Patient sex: F
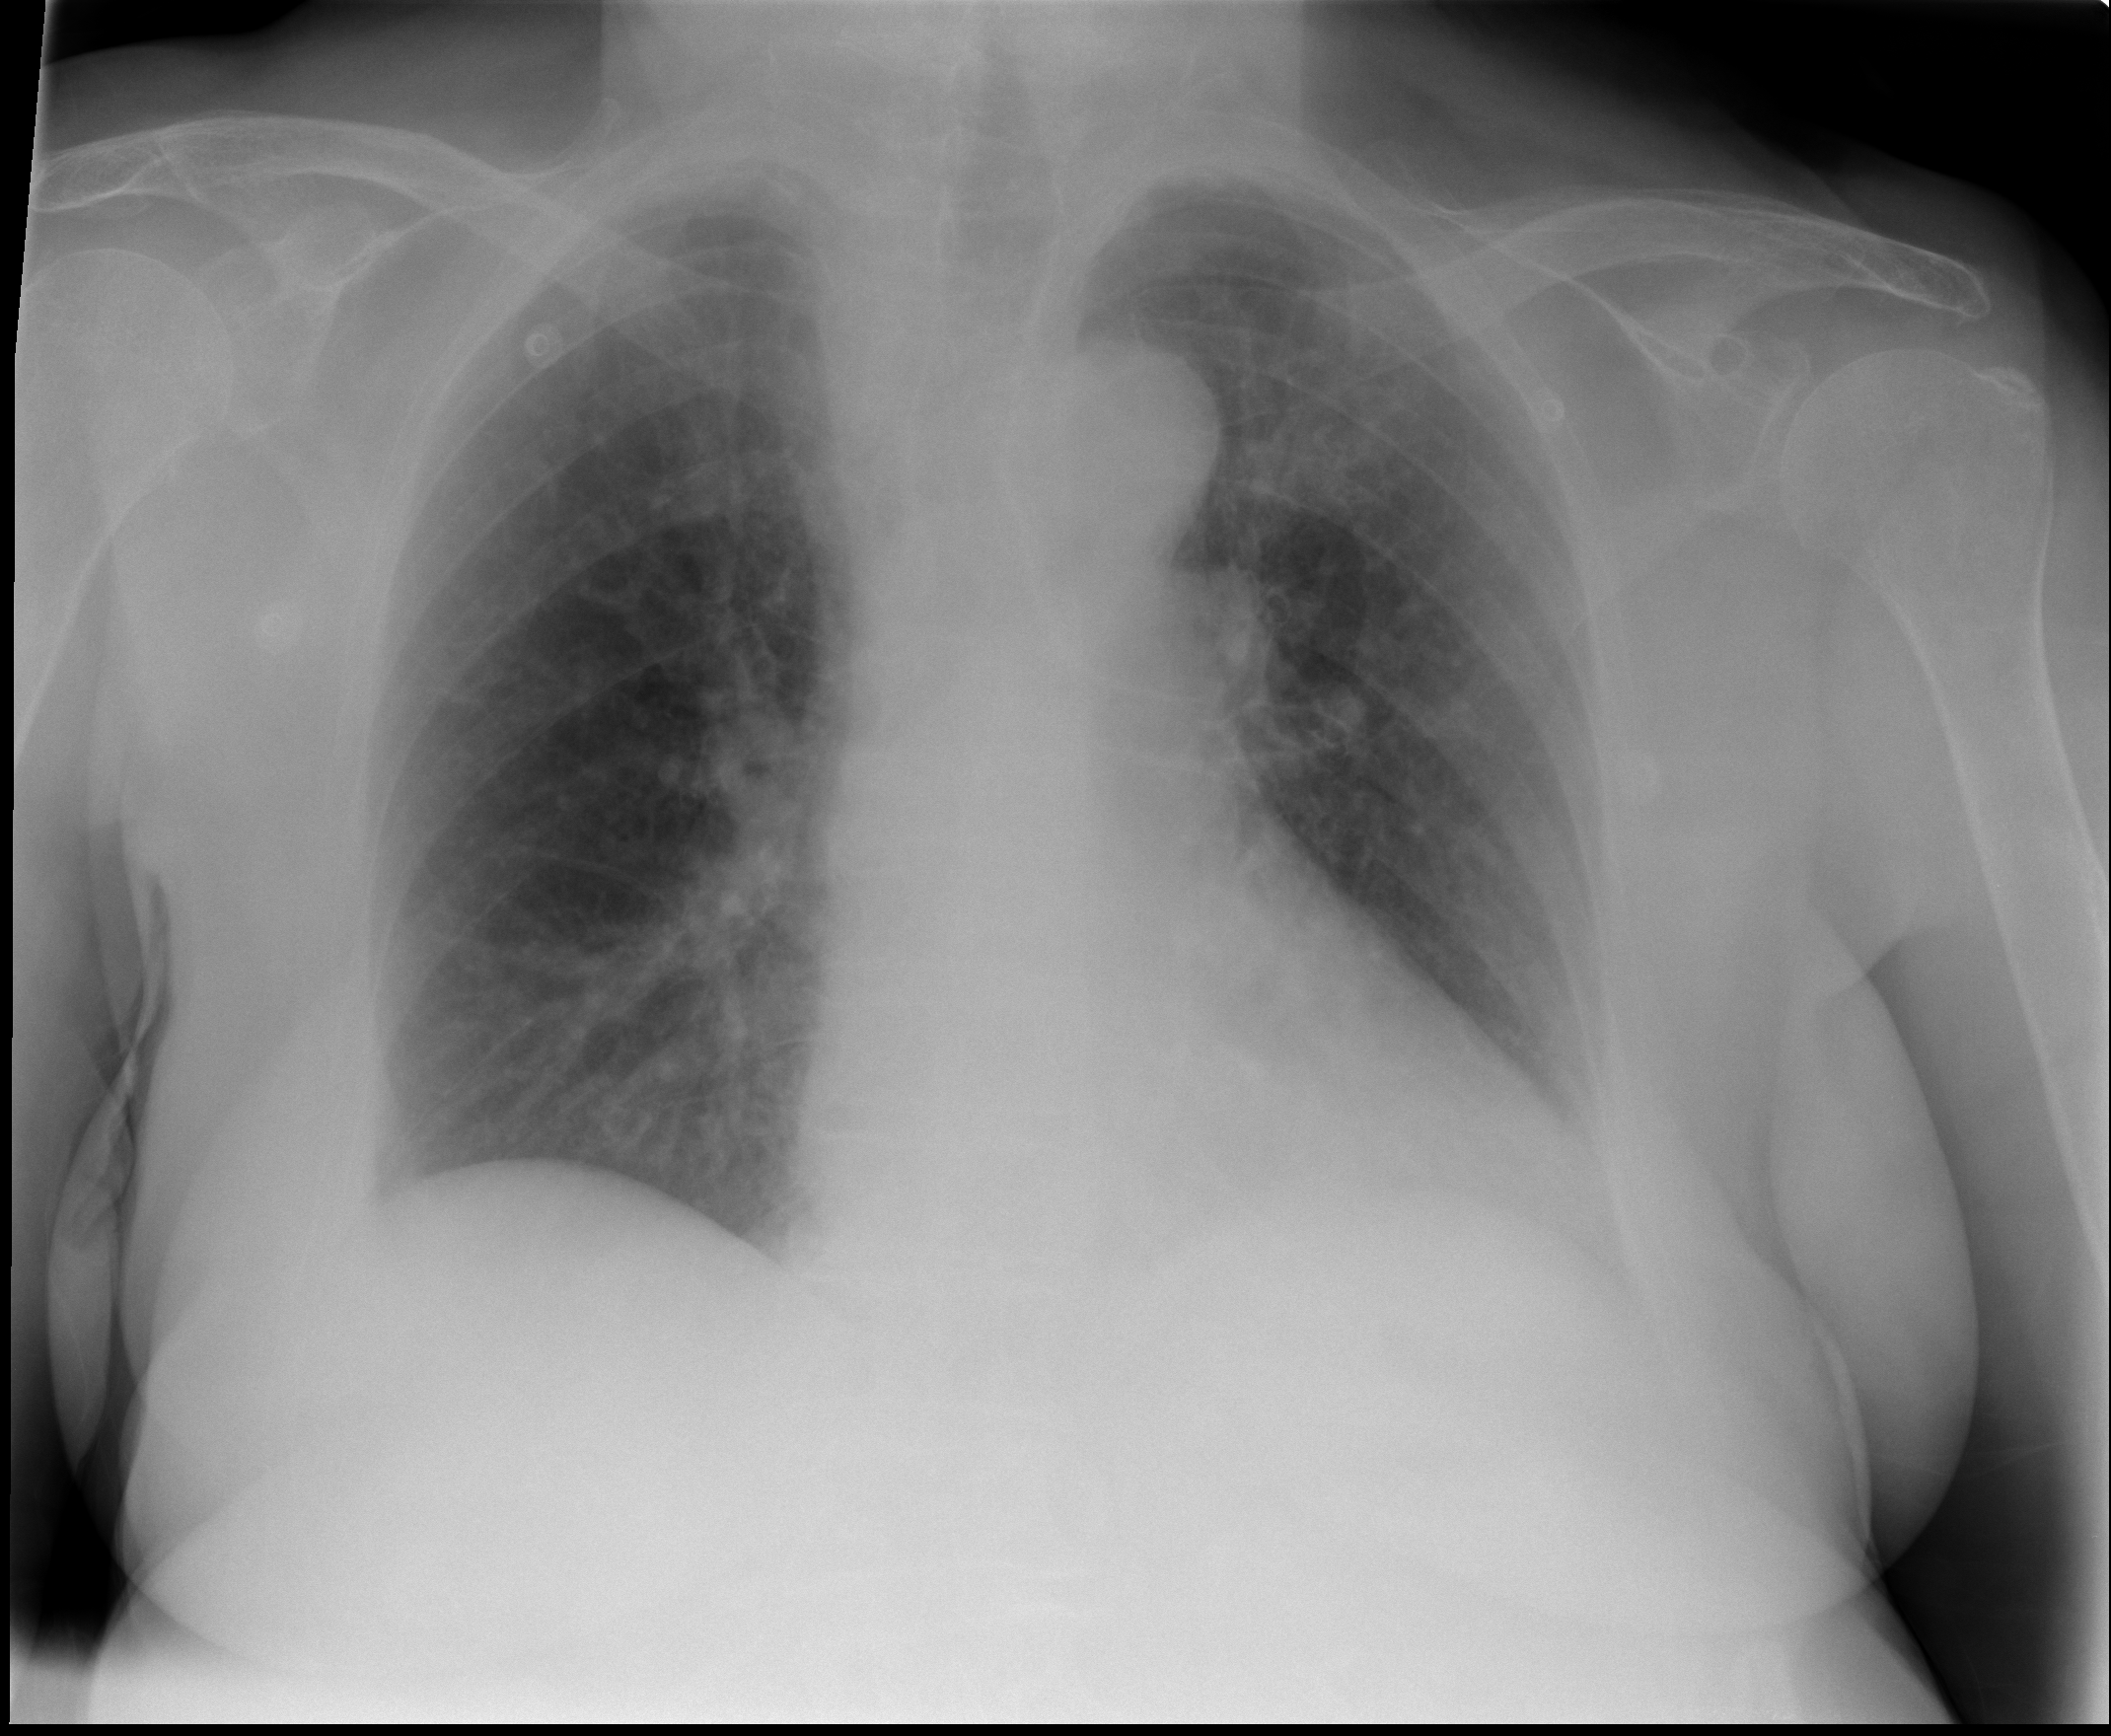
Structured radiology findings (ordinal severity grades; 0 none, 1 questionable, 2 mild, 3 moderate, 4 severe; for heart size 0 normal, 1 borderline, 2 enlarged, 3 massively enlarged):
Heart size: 0
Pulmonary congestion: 1
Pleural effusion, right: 1
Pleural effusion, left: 2
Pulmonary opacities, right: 2
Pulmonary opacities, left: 2
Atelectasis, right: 0
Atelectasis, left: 2